Interaction volume radius: 5 \u00c5
Interaction volume height: 10 \u00c5
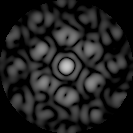
Disorder parameter: 0.6192